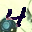
Label: 4